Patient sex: M
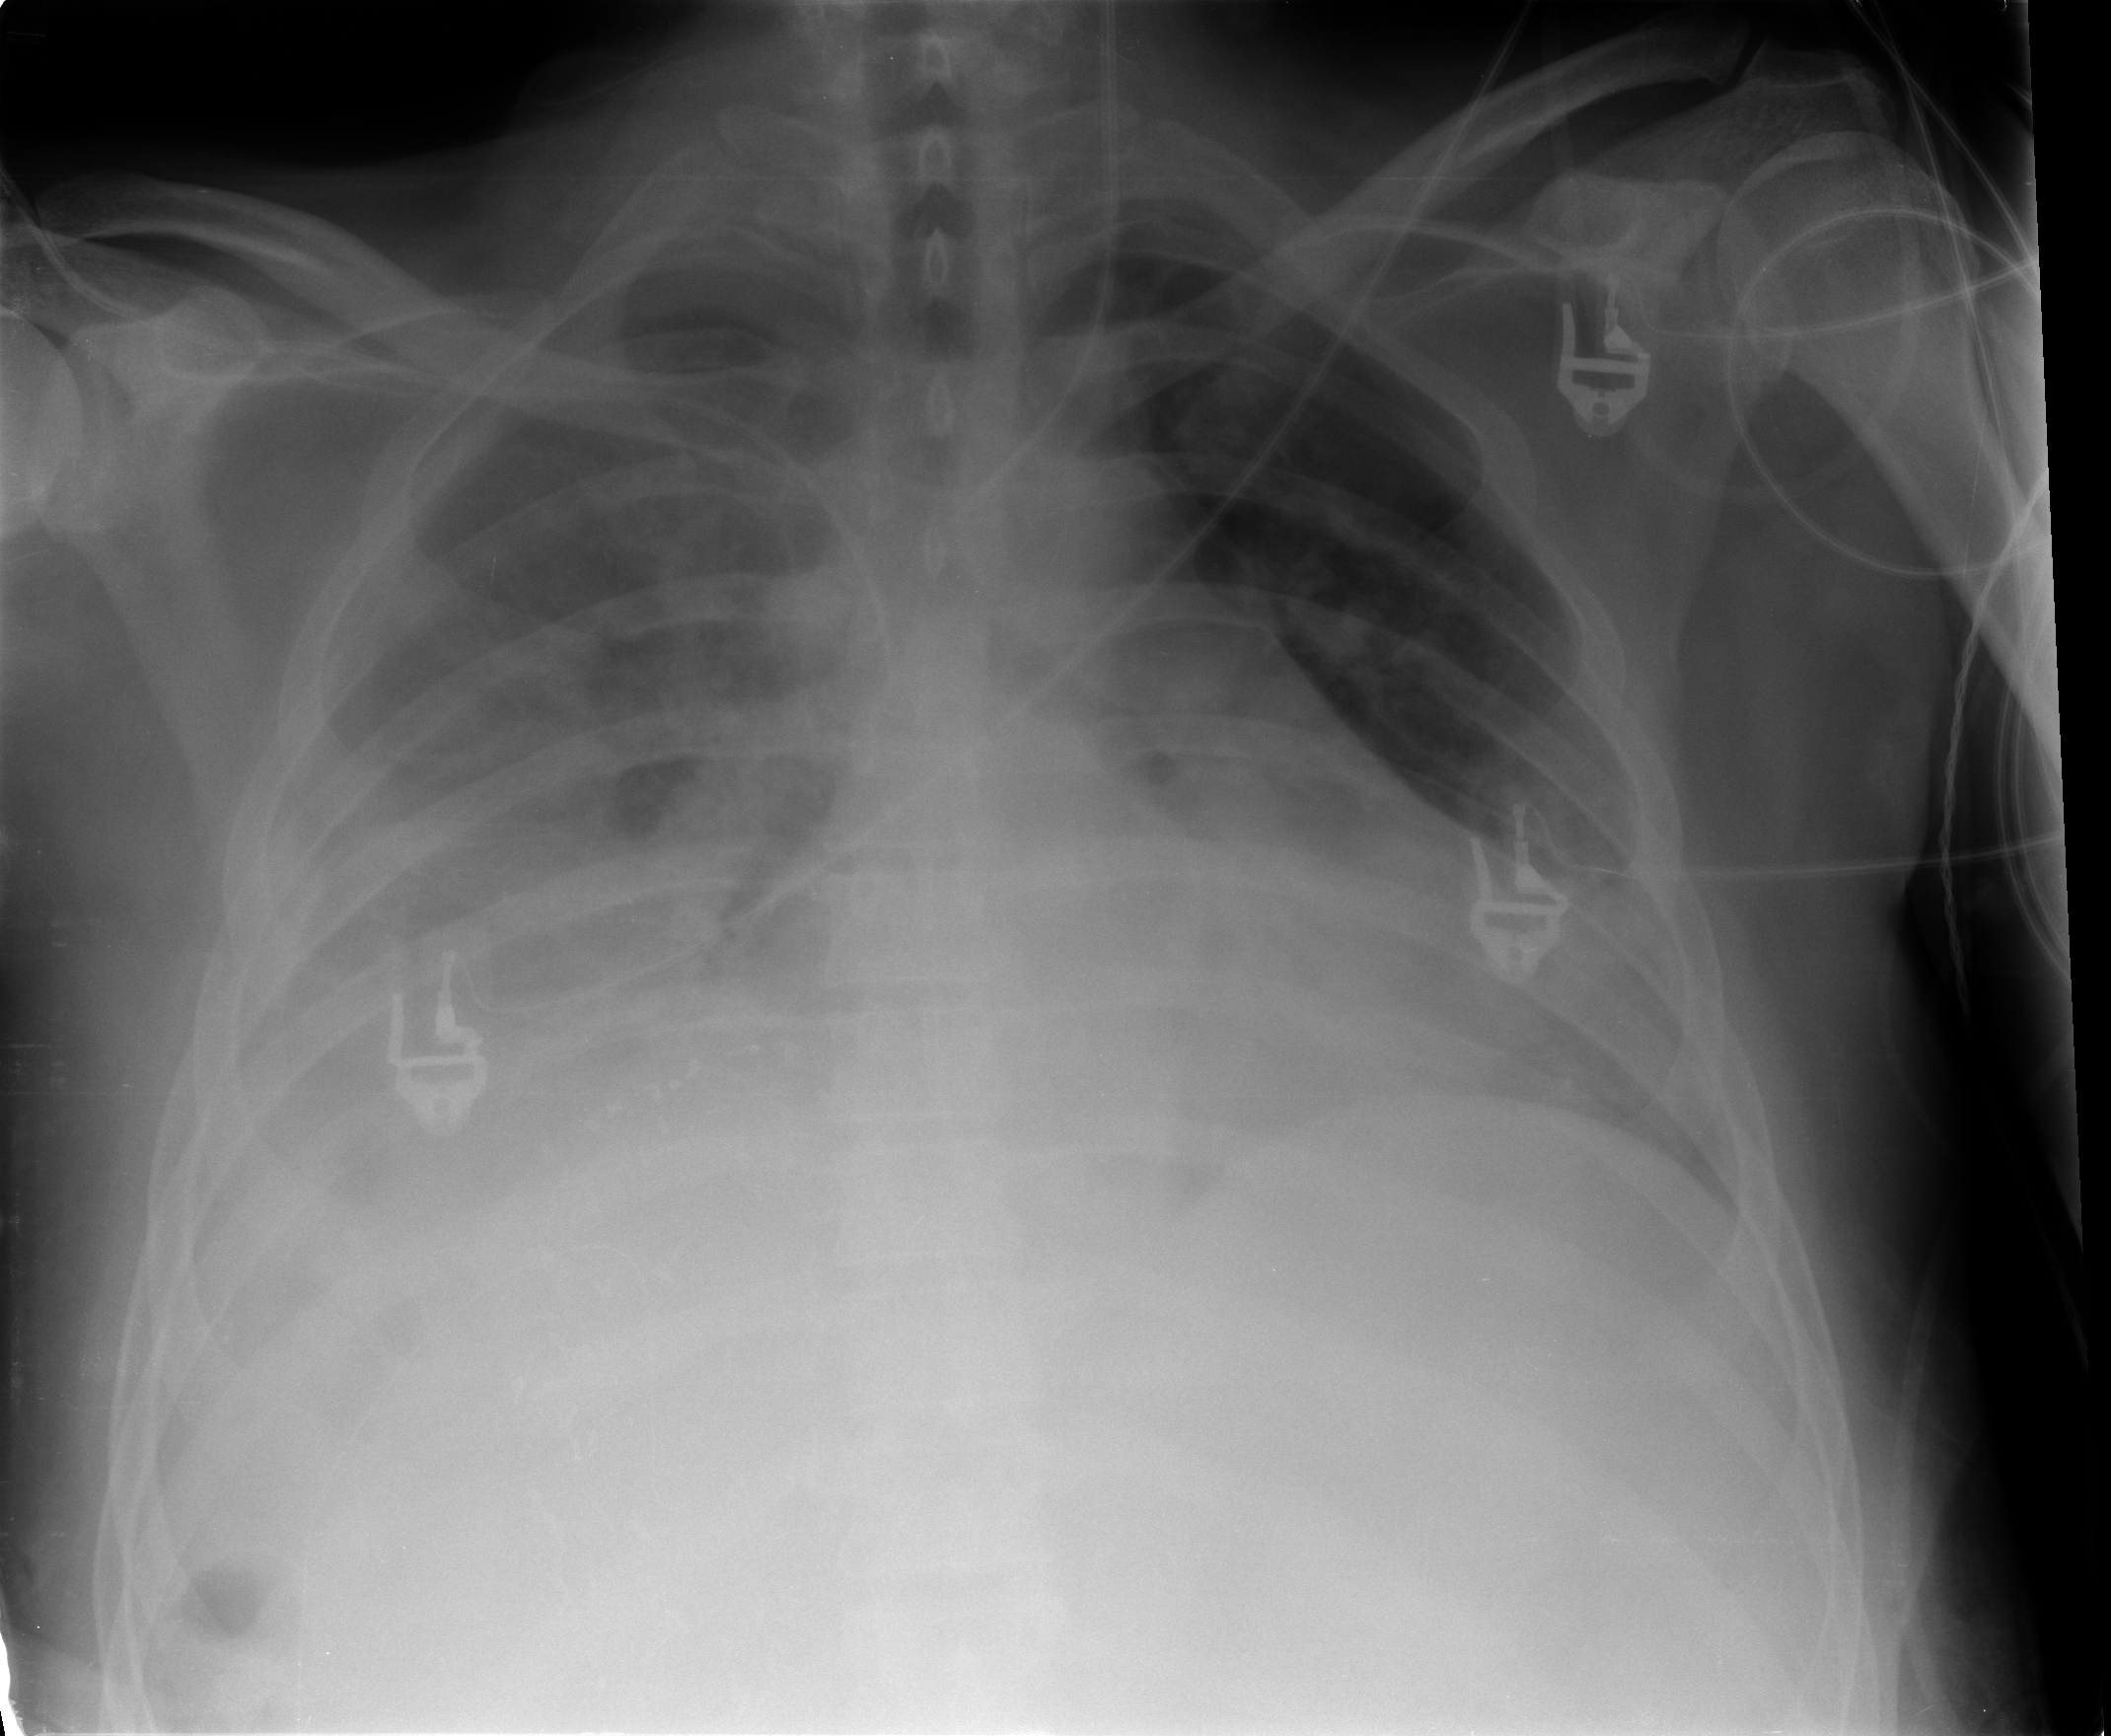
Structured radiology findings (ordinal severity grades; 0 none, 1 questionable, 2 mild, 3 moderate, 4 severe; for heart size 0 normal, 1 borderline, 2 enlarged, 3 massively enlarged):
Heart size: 3
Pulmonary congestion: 2
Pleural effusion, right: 4
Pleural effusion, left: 2
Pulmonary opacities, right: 0
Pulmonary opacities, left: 0
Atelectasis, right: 3
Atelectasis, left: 2